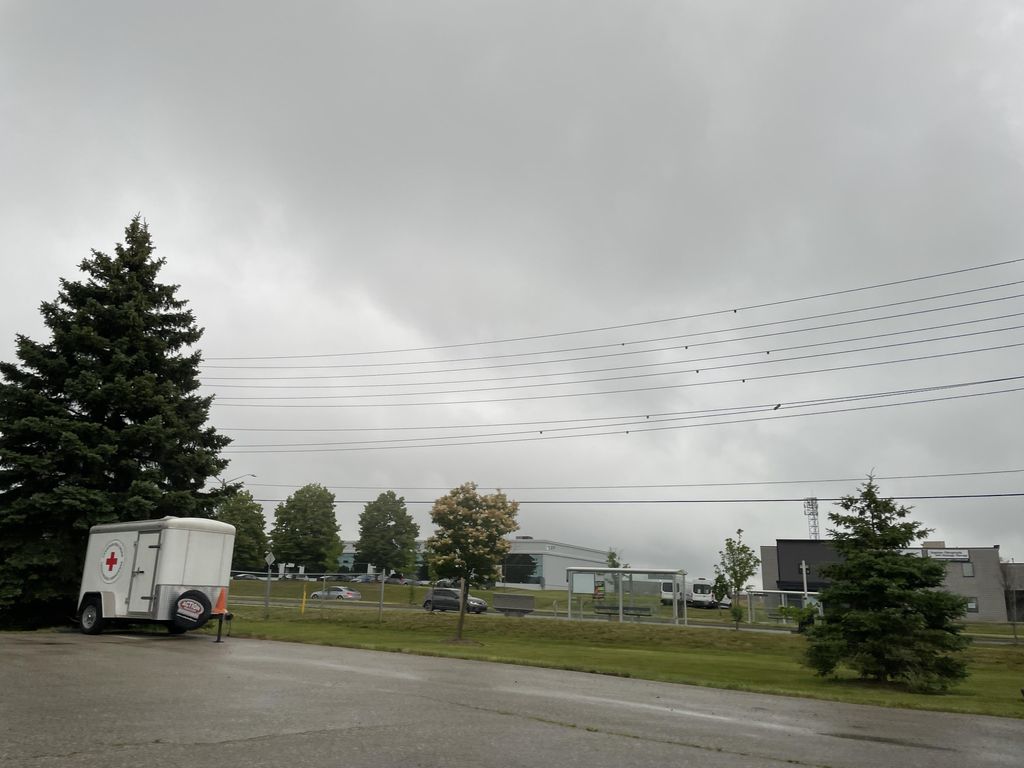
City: kitchener-waterloo